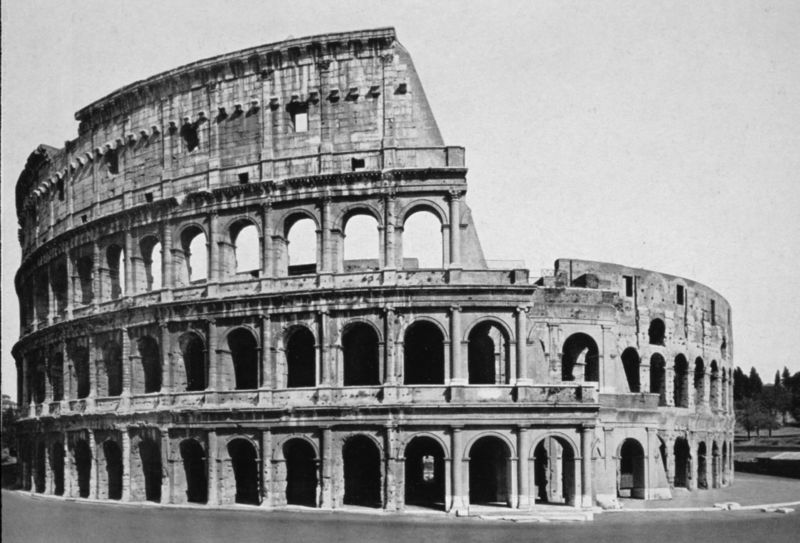
Titel: Colosseo
Standort: Roma
Institution: Colosseo (Anfiteatro Flavio)
Schlagwörter: himmel, kampf, schatten, wasser, weiß, bäume, fenster, grau, licht, schwarz, strasse, säule, säulen, gebäude, park, alt, architektur, stein, steine, tod, theater, rund, spanien, ansicht, bogen, fassade, italien, perspektive, tribüne, zuschauer, leere, mauer, platz, rand, rundbogen, kaiser, brot, monumental, arena, schauspiel, foto, fotografie, rechtecke, bögen, eingang, eingänge, ruine, antike, bürgersteig, stockwerk, mauerwerk, schwarz-weiss, gross, arkaden, kapitelle, rom, wagenrennen, photo, fries, quadrate, römer, sims, stierkampf, gesims, löwen, mauern, ionisch, antik, rundbögen, film, nadelbäume, etagen, geschosse, spiele, dorisch, korinthisch, christen, bären, stockwerke, forum romanum, zerfall, monument, italy, bauwerk, nein, superposition, rome, säulenvorlage, roma, rundbau, bogenfenster, durchgänge, halbsäulen, dorika, cäsar, stelen, katakomben, amphitheater, coloseum, gladiator, gladiatoren, kolosseum, brot und spiele, collosseum, kollosseum, nero, raubtiere, war, freiraum, haustein, römisches reich, vorchristlich, ionika, colosseum, kämpfe, vorbild, colloseum, wasserspiele, schwarzweiß foto, kolloseum, volksbelustigung, amphitheatrum flavium, gladiatorenkämpfe, gladiatotenkämpfe, korinthika, marcellus, schwertkämpfe, stierarena, amphietheater, 80, kom, von außen, tierhetze, pizza, artreum, atreum